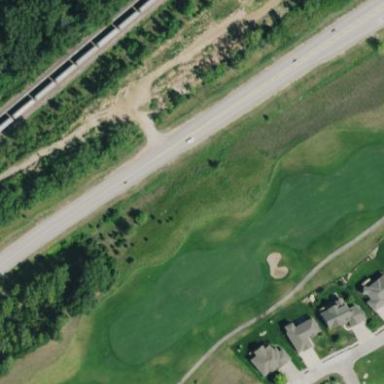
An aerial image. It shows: Golf rough area.